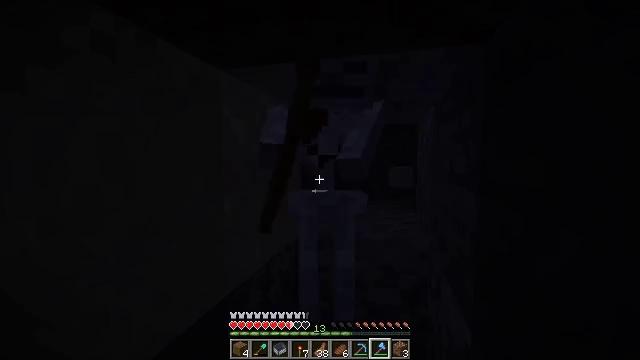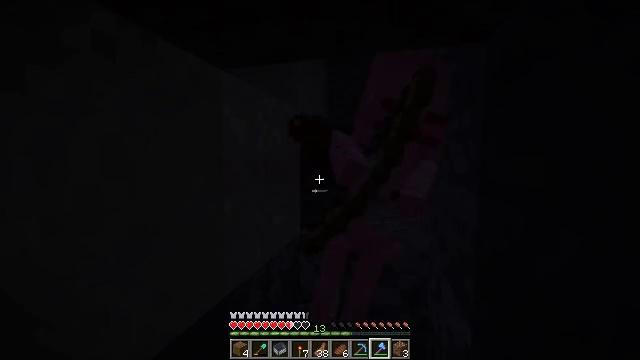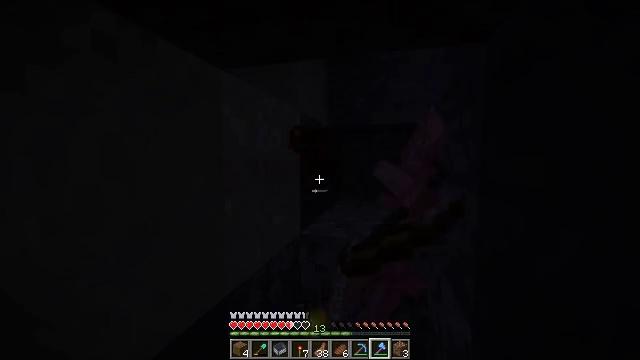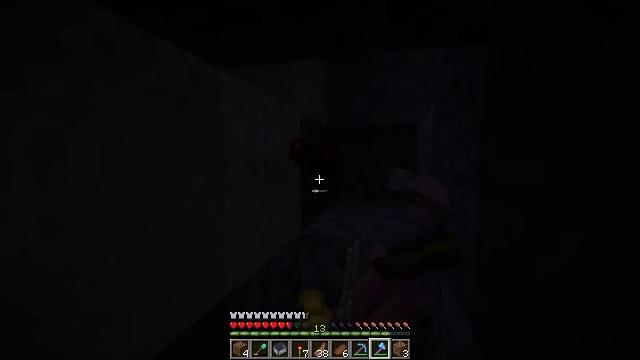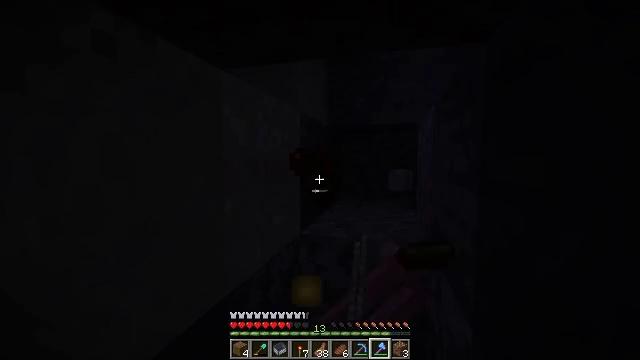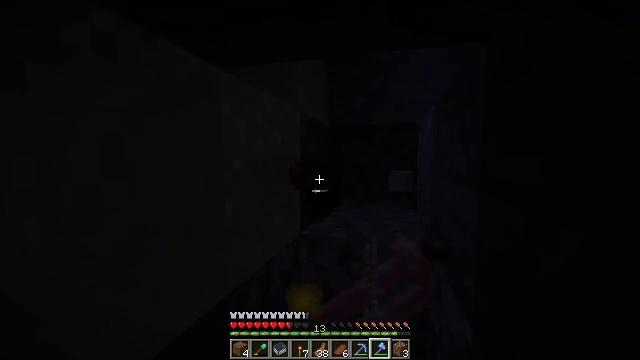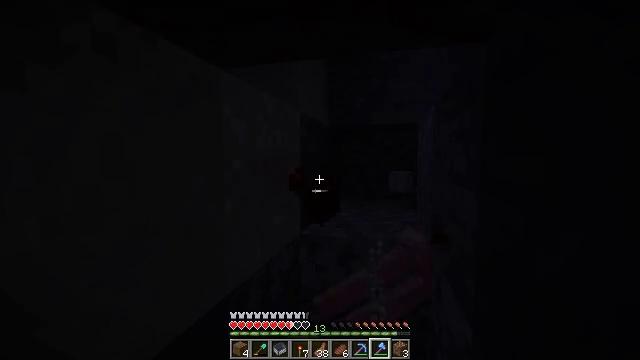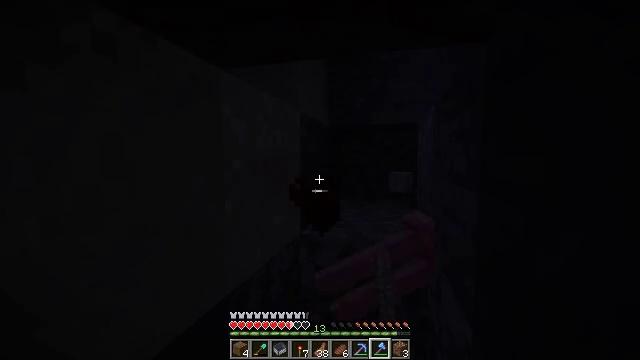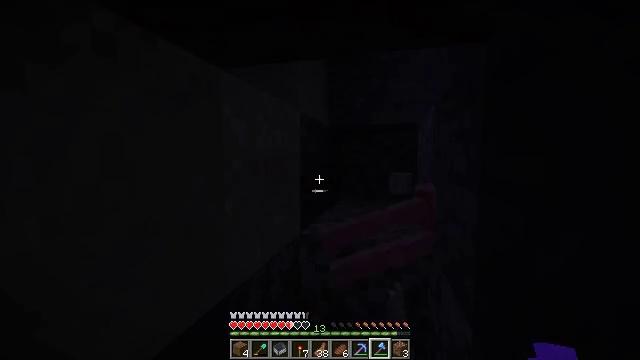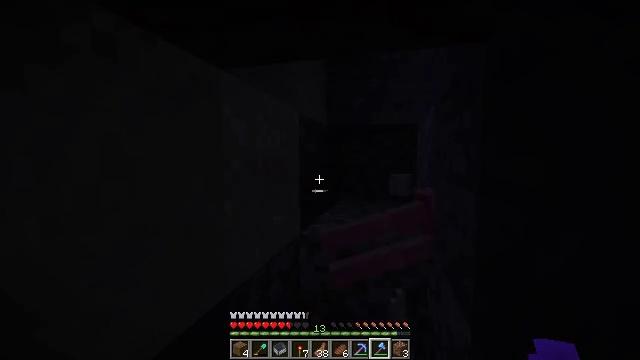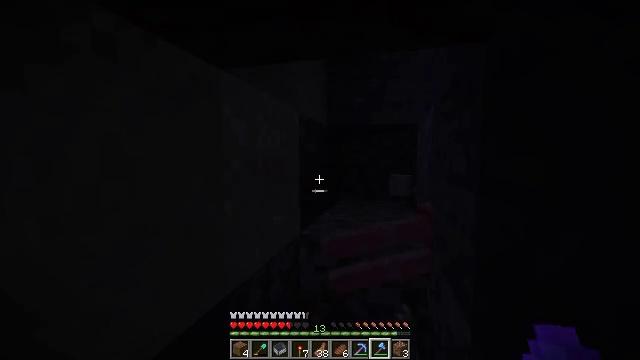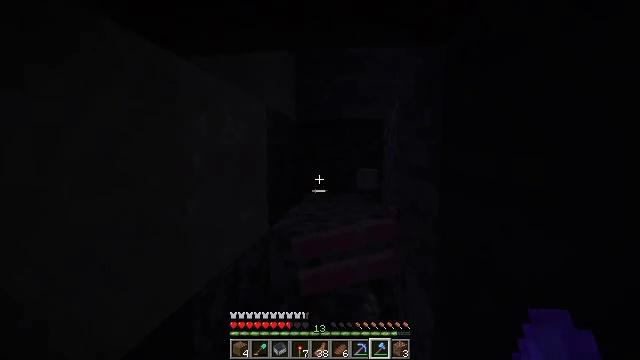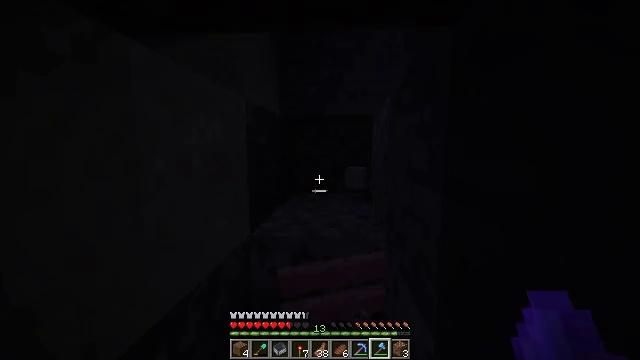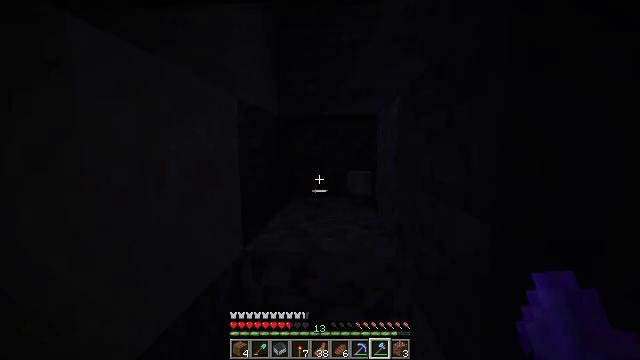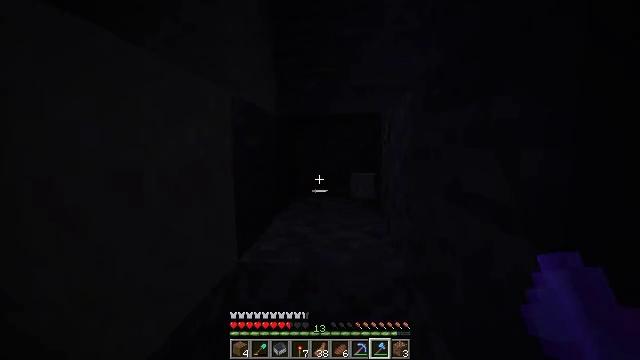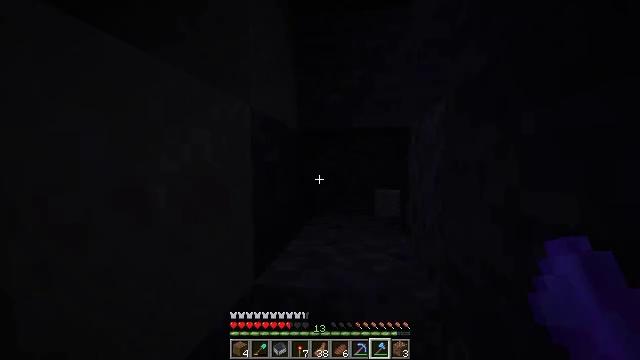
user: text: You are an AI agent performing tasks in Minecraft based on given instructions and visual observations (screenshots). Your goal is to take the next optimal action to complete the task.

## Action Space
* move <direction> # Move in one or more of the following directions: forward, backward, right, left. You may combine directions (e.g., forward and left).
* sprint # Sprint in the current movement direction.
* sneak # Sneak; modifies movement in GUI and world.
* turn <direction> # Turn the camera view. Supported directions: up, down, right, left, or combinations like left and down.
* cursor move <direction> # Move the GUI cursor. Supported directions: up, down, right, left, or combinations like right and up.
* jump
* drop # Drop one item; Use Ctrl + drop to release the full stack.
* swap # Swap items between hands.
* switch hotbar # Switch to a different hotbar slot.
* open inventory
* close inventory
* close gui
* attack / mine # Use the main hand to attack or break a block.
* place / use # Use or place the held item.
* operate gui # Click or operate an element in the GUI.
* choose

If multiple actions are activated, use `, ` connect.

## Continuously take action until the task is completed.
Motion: motion action
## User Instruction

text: Break the sand block.
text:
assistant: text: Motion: no_op
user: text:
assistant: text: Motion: no_op
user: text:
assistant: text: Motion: no_op
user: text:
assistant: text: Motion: no_op
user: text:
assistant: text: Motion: no_op
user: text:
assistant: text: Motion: no_op
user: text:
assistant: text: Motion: no_op
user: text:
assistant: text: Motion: no_op
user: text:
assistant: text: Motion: no_op
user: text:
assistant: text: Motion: no_op
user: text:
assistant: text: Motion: move forward, turn right and down
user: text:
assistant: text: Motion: move forward, turn right
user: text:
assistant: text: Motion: move forward
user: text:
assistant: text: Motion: move forward
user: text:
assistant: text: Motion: move forward, turn left and up
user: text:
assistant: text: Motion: move forward, turn left and up
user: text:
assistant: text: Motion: move forward, turn left and up
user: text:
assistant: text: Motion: no_op
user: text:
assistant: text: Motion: no_op
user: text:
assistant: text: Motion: no_op
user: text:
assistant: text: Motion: no_op
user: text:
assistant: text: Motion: turn left and up
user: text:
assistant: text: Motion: turn left and up
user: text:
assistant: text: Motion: turn left and up
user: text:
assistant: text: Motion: turn left and up, attack / mine
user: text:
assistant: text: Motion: attack / mine
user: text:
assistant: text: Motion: turn left, attack / mine
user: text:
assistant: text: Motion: turn left and down, attack / mine
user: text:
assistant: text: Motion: attack / mine
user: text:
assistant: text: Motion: attack / mine